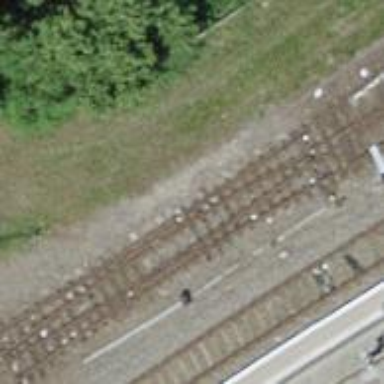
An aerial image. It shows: Siding railway track with one rail.